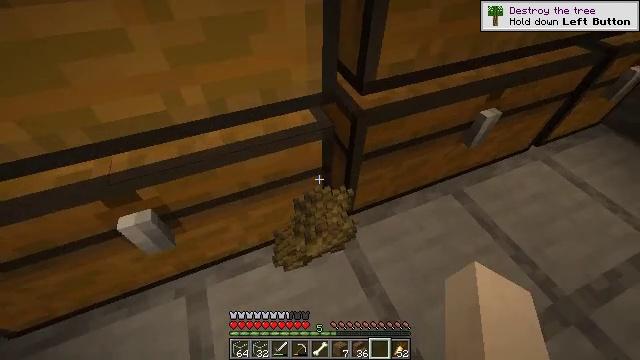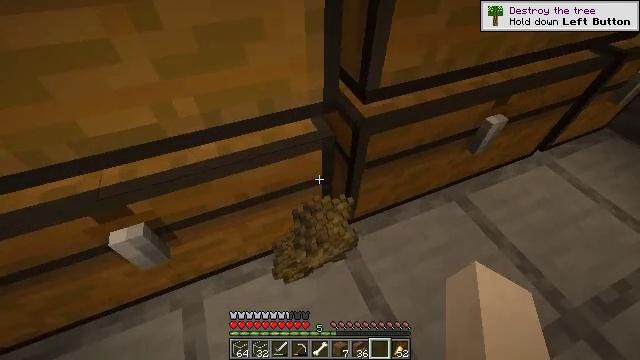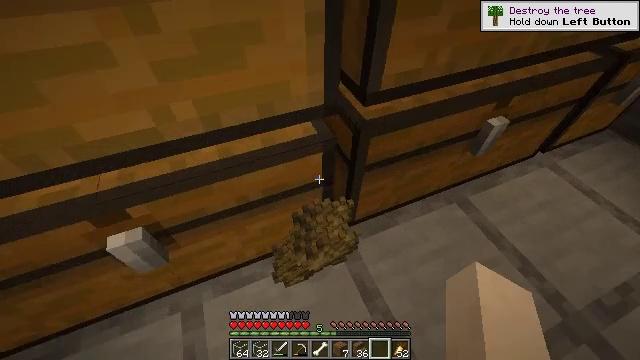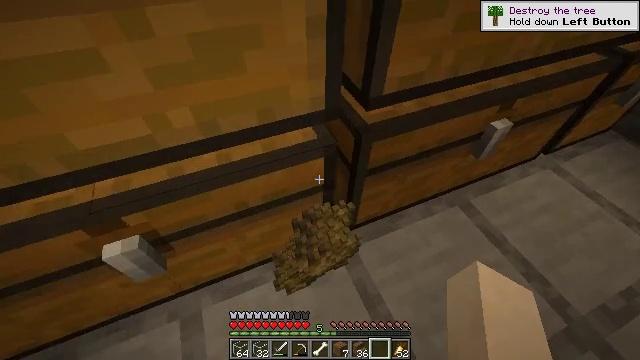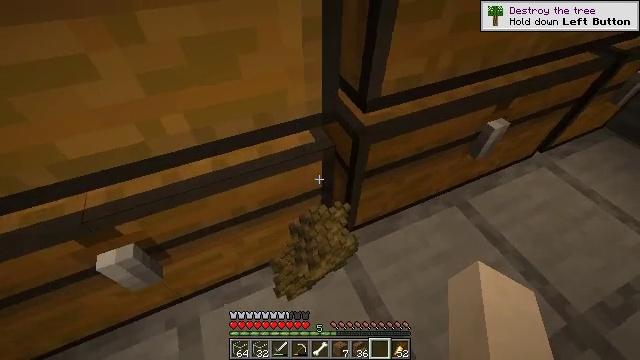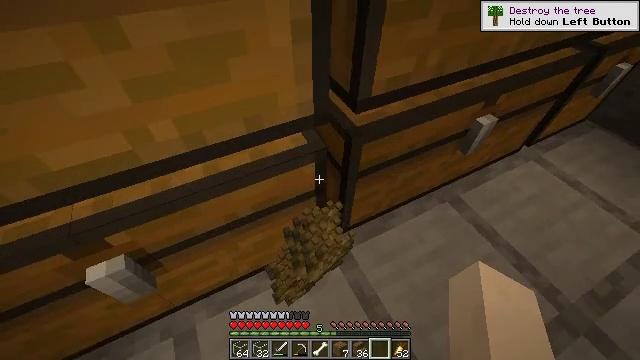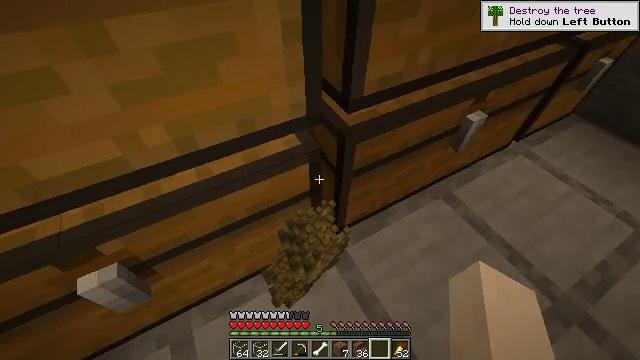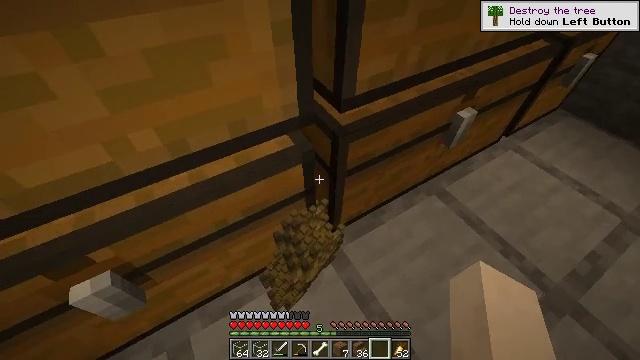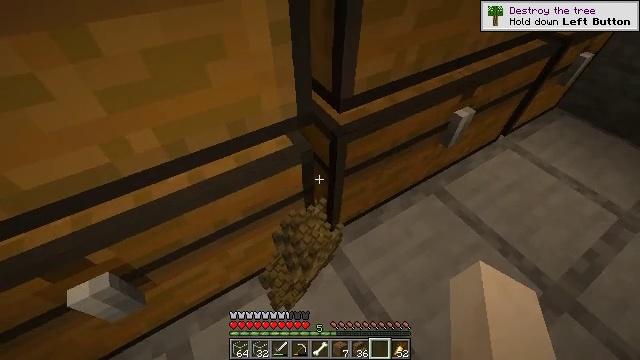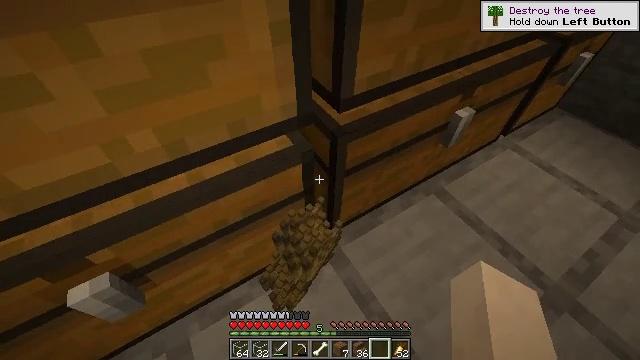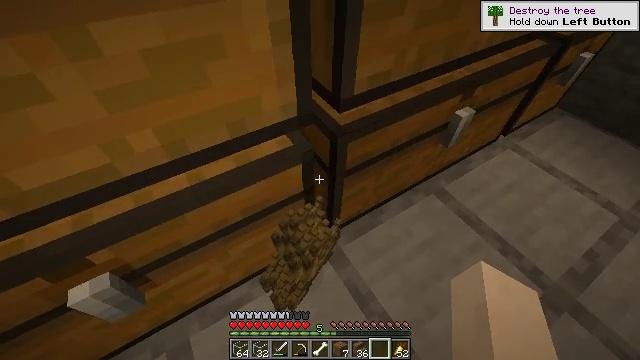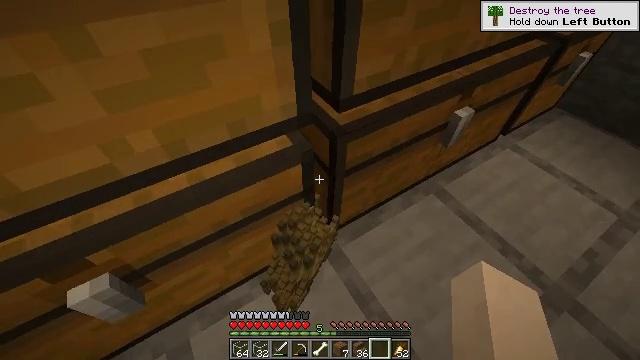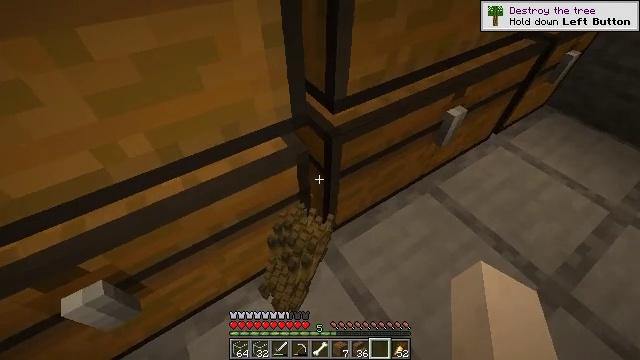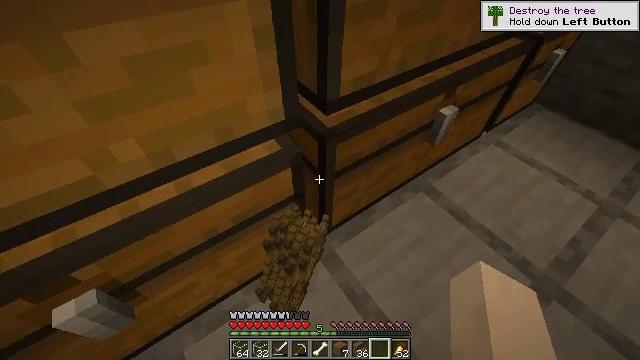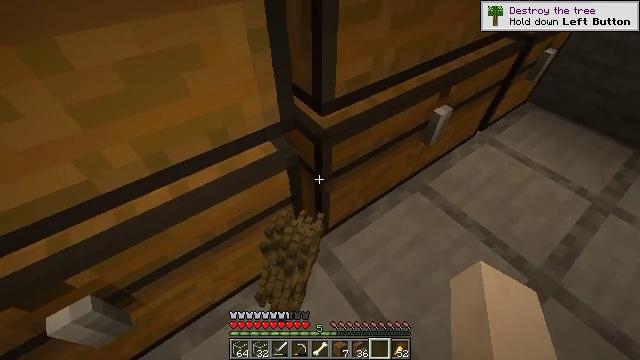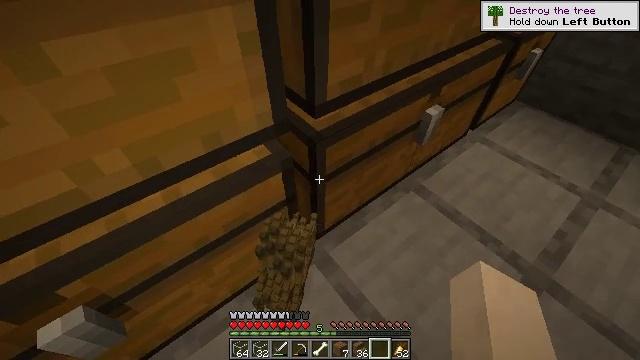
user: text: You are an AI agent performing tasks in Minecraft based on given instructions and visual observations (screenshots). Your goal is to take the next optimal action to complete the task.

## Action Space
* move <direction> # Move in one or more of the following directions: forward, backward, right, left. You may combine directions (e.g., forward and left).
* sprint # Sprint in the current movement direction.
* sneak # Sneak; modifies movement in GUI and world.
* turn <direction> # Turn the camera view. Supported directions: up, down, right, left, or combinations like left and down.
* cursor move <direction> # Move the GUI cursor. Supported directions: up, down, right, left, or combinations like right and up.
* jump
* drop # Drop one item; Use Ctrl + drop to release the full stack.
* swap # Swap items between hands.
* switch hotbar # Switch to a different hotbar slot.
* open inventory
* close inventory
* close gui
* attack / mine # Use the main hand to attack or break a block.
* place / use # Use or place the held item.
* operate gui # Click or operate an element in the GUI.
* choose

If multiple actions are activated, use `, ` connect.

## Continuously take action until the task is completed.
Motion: motion action
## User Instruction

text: Attack the spruce fence to dismantle it.
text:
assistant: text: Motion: no_op
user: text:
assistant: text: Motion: no_op
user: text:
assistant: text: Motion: no_op
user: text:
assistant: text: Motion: turn right
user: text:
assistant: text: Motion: turn right
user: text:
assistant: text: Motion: turn right
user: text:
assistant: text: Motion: turn right
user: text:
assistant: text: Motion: no_op
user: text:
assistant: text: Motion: no_op
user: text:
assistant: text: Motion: no_op
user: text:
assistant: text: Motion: no_op
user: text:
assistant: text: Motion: turn right
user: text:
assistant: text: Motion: turn right
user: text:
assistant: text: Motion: turn right
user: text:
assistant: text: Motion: turn right
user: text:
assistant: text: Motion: no_op
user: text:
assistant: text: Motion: no_op
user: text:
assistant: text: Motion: no_op
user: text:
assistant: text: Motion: no_op
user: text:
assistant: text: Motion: no_op
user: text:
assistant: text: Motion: no_op
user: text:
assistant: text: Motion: no_op
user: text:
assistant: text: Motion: no_op
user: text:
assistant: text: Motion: no_op
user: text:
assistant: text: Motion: turn right
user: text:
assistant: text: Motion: turn right
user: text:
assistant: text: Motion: turn right and up
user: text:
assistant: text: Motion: move forward, turn right and up
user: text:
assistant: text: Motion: move forward and move right
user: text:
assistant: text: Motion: move forward and move right